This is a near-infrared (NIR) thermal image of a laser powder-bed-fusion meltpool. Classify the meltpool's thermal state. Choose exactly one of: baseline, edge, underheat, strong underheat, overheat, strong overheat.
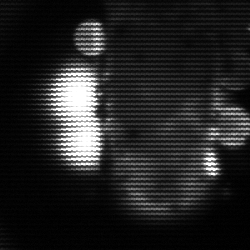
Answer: strong underheat